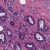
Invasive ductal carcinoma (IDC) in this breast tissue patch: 1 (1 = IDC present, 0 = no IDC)